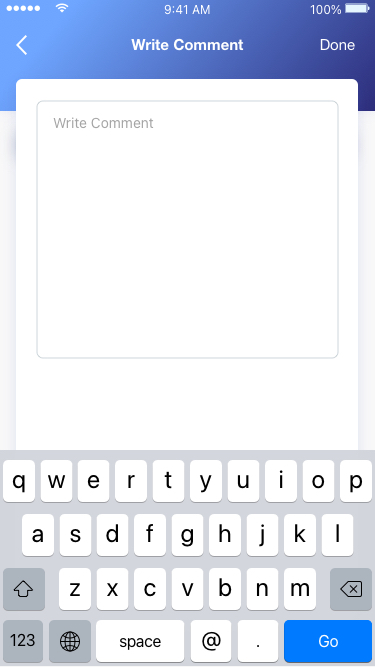
Text in this UI design:
Write Comment
Done
Write Comment